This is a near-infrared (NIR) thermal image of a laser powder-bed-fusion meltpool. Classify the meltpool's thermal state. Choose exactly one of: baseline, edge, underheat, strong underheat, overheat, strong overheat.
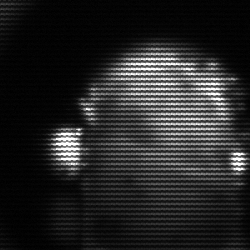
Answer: baseline